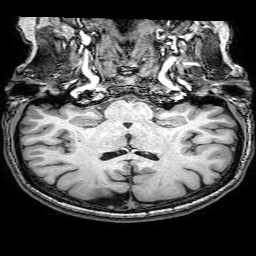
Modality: T1w
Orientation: sagittal
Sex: female
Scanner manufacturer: philips
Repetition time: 0.008194 s
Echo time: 0.00378 s